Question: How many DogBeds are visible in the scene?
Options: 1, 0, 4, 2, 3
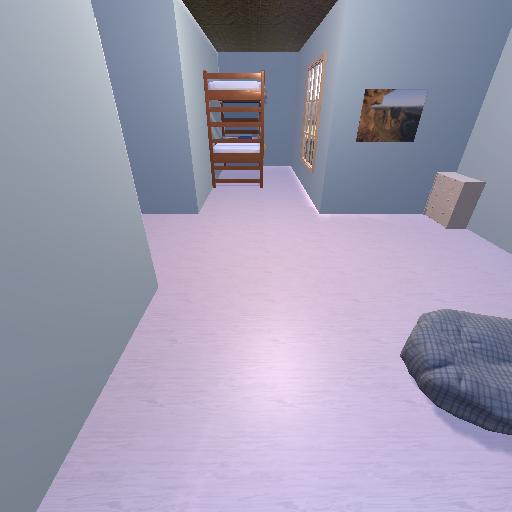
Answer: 1